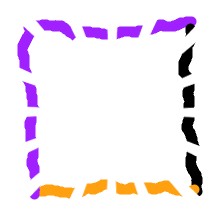
Shape: square